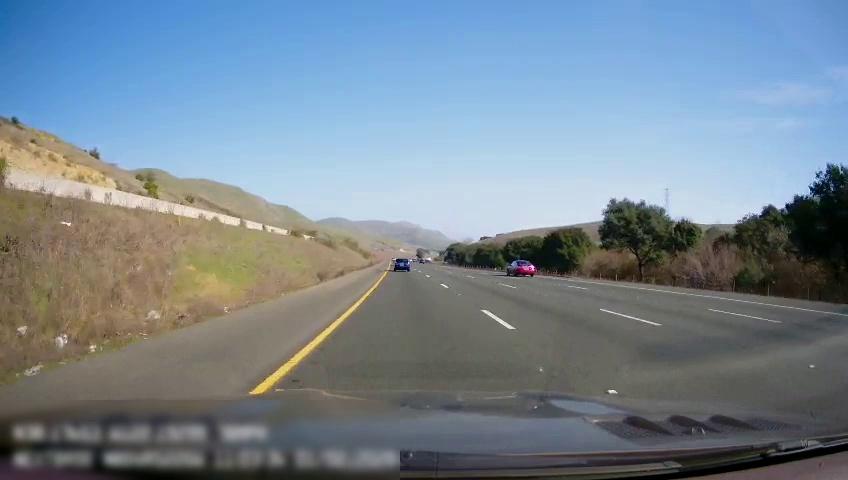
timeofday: Day
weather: Sunny
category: Drivable Space
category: Vehicles | Car
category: Vehicles | Car
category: Lanes | Alternate Lane
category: Lanes | Alternate Lane
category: Lanes | Alternate Lane
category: Lanes | Current Lane
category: Lanes | Alternate Lane